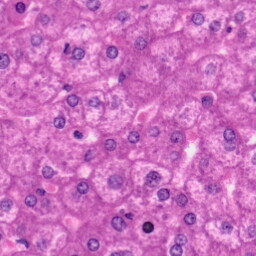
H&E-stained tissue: Liver